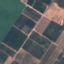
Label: PermanentCrop